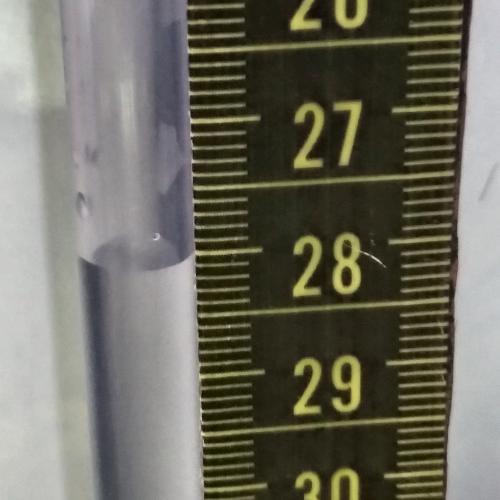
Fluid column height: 28.0 cm